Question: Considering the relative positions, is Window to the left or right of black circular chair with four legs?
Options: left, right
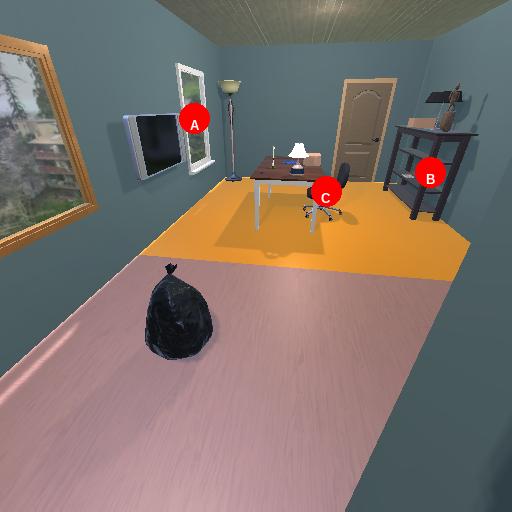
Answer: left